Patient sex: F
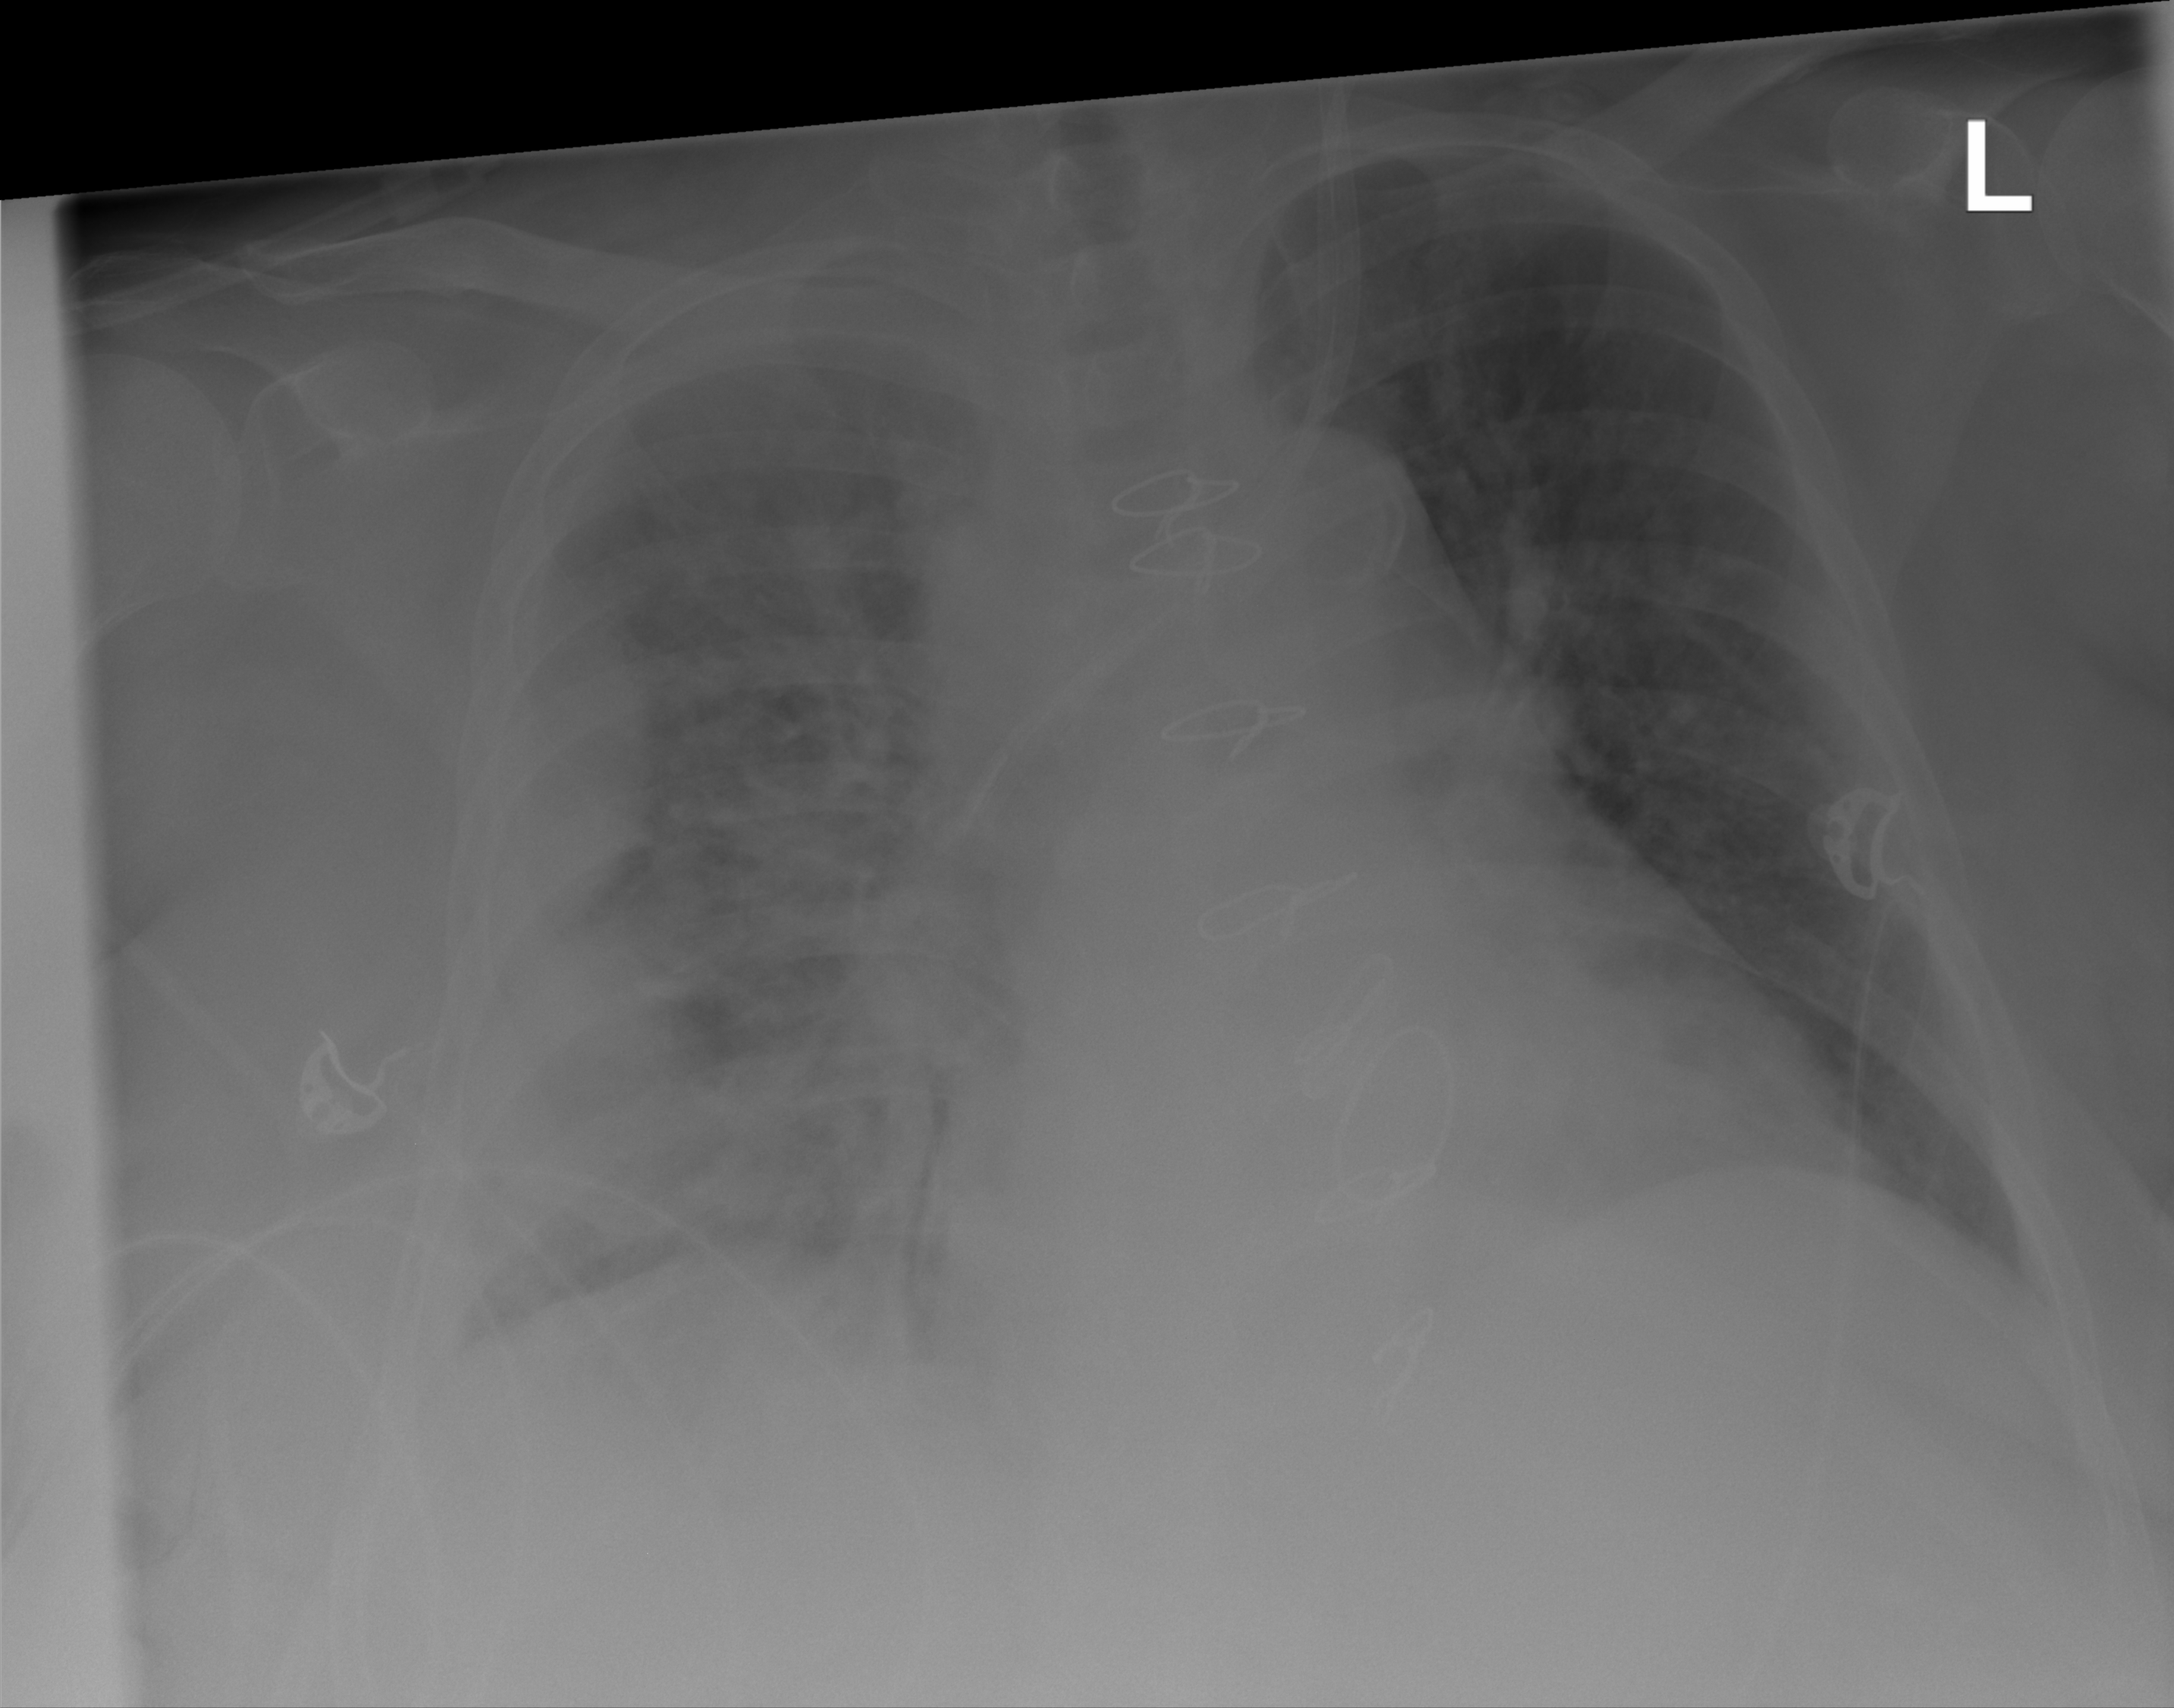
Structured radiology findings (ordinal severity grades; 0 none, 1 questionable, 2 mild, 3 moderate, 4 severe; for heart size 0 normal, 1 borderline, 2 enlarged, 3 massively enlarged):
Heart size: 1
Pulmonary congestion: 3
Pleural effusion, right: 2
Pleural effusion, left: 0
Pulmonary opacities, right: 1
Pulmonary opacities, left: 0
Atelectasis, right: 2
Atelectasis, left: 0